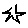
Label: star